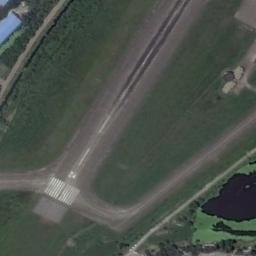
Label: runway